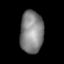
Tissue: lung
Cell type: Endothelial cells
Senescence score: 0.6284
Nuclear area (px): 971
Mean DAPI intensity: 131.217